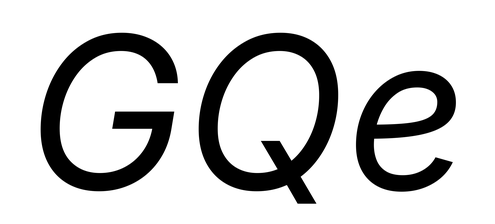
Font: Inter-Italic_Italic